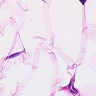
Metastatic tissue present: no